Field crop: maize
Growth stage: 2
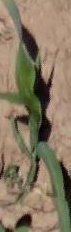
Species: maize